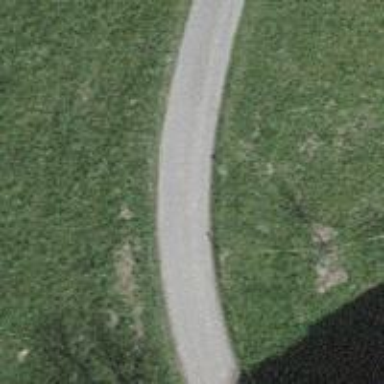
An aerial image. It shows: Unclassified road with concrete surface.